Field crop: tomato
Growth stage: 2
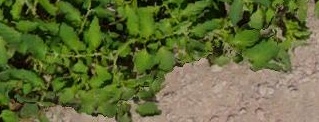
Species: tomato